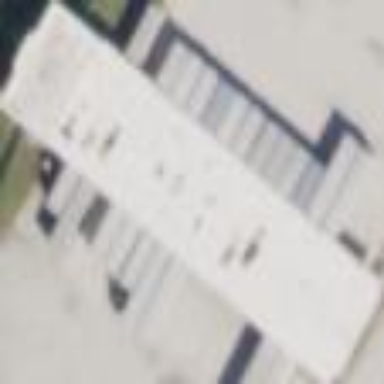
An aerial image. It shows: Transportation building.